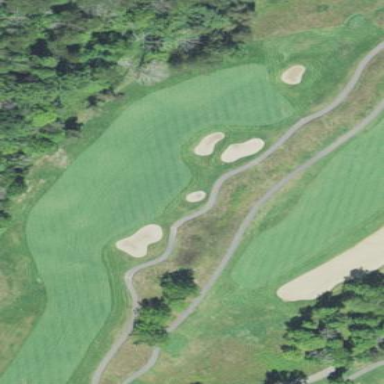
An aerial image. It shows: Rough area on grassy golf course.